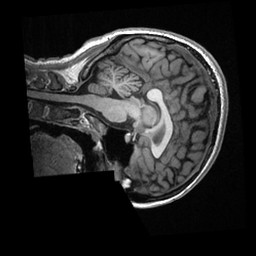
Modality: T1w
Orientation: sagittal
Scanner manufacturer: ge
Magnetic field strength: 3 T
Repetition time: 0.00764 s
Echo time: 0.002916 s